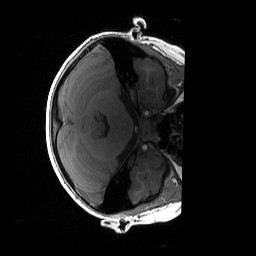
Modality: T1w
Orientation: axial
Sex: male
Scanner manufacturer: siemens
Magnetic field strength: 3 T
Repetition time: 1.9 s
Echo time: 0.00243 s